Question: I'm using Twitter's Bootstrap library, version 2.0.3 to prototype a website. I'm currently using the provided modal control, albeit inline, to display what will be a form:
'''
<div class="modal in-layout span6 offset3">
<div class="modal-header">
<h3>Header</h3>
</div>
<div class="modal-body">
<p>Hello</p>
</div>
<div class="modal-footer">
</div>
</div>
'''
I wrote my own selector to make use of my custom class, '.in-layout':
'''
div.modal.in-layout {
position: static;
top: auto;
left: auto;
margin-top: 10px;
margin-bottom: 10px;
}
'''
The problem is that the CSS rules are matched in a really inconvenient order:

Essentially, I need the '.span6' and '.offset3' classes to apply with a higher priority than '.modal' in order to give my '<div>' a margin of 260px and a width of 460px.
Is there any way I can do this?
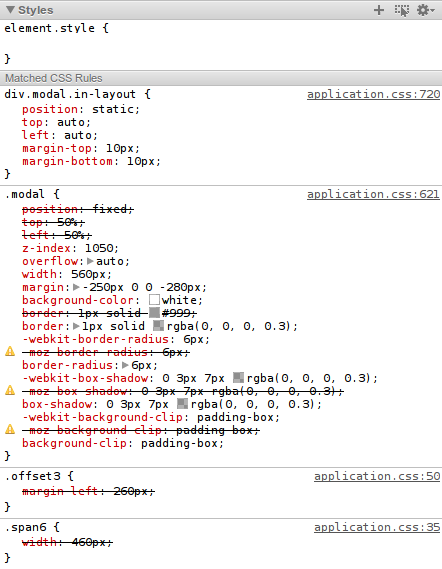
Answer: There are 3 ways of making a rule override another (listed strongest to weakest):
1. Importance, e.g. rules in author stylesheets will override those specified in user-agent stylesheets, using !important rule will override any other rule.
2. Specificity, a rule will override any other rules with less specific selectors. Here's an article on the subject. Basically, element.class is more specific than .class, but less specific than #id.
3. Order, a rule will override any other rules which came before it.
Aside of that, I'm spotting some other issues with your code. When designing a website, it is best to use definitions ("what this means") rather then terms ("how this should look").
To refer to your code concretely, are naming your class names 'span6', 'in-layout' and 'offest3', where you should probably have something like 'warning-modal', 'information-header' or 'error-footer', which convey the meaning of the element (after all HTML's sole purpose is to give to your text).
Once you'll think in these terms, it'll be a lot easier to design styles for your elements.